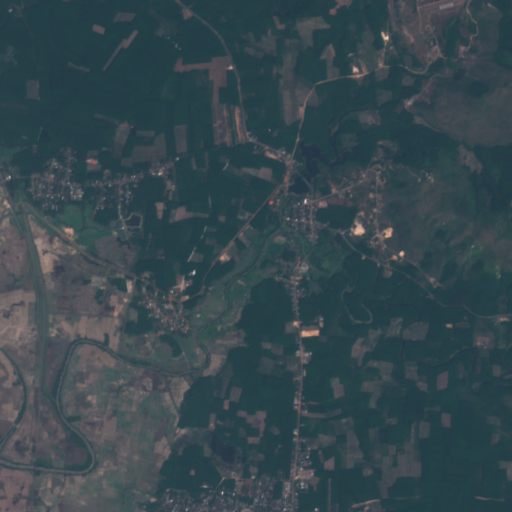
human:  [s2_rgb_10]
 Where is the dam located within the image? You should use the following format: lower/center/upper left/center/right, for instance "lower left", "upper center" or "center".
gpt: The dam is located in the upper right of the image.
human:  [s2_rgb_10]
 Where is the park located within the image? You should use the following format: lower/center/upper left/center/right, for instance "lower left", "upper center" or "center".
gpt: The park is located in the lower left of the image.
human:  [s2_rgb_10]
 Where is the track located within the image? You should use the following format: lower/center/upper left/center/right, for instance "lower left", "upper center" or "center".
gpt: There is no track in the image.